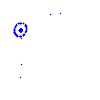
Particle: pion